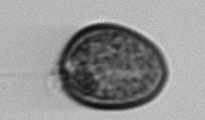
Label: Prorocentrum